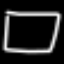
Label: square